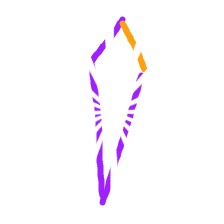
Shape: kite